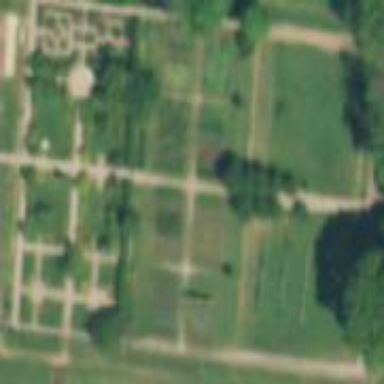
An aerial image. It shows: Garden that is leisure land.